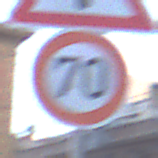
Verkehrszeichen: Geschwindigkeit70
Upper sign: Gefahrenstelle
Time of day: SunriseSunset
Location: Outdoor (Urban)
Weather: PartlyCloudy
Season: NotSpecified
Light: Natural